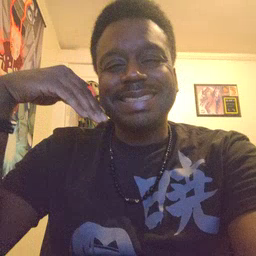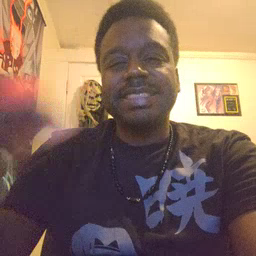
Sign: smile